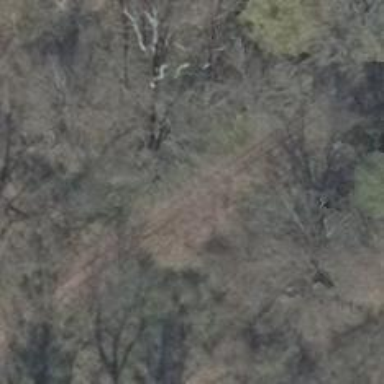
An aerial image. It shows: Abandoned railway.